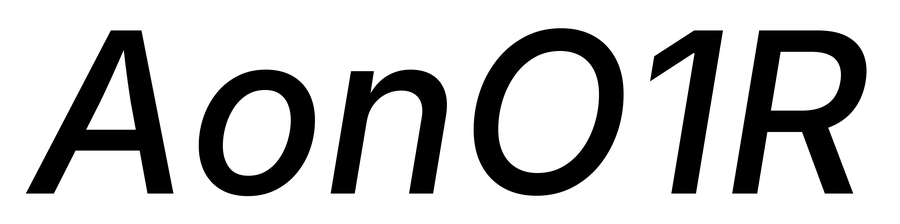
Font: Inter-Italic_Medium_Italic